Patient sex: M
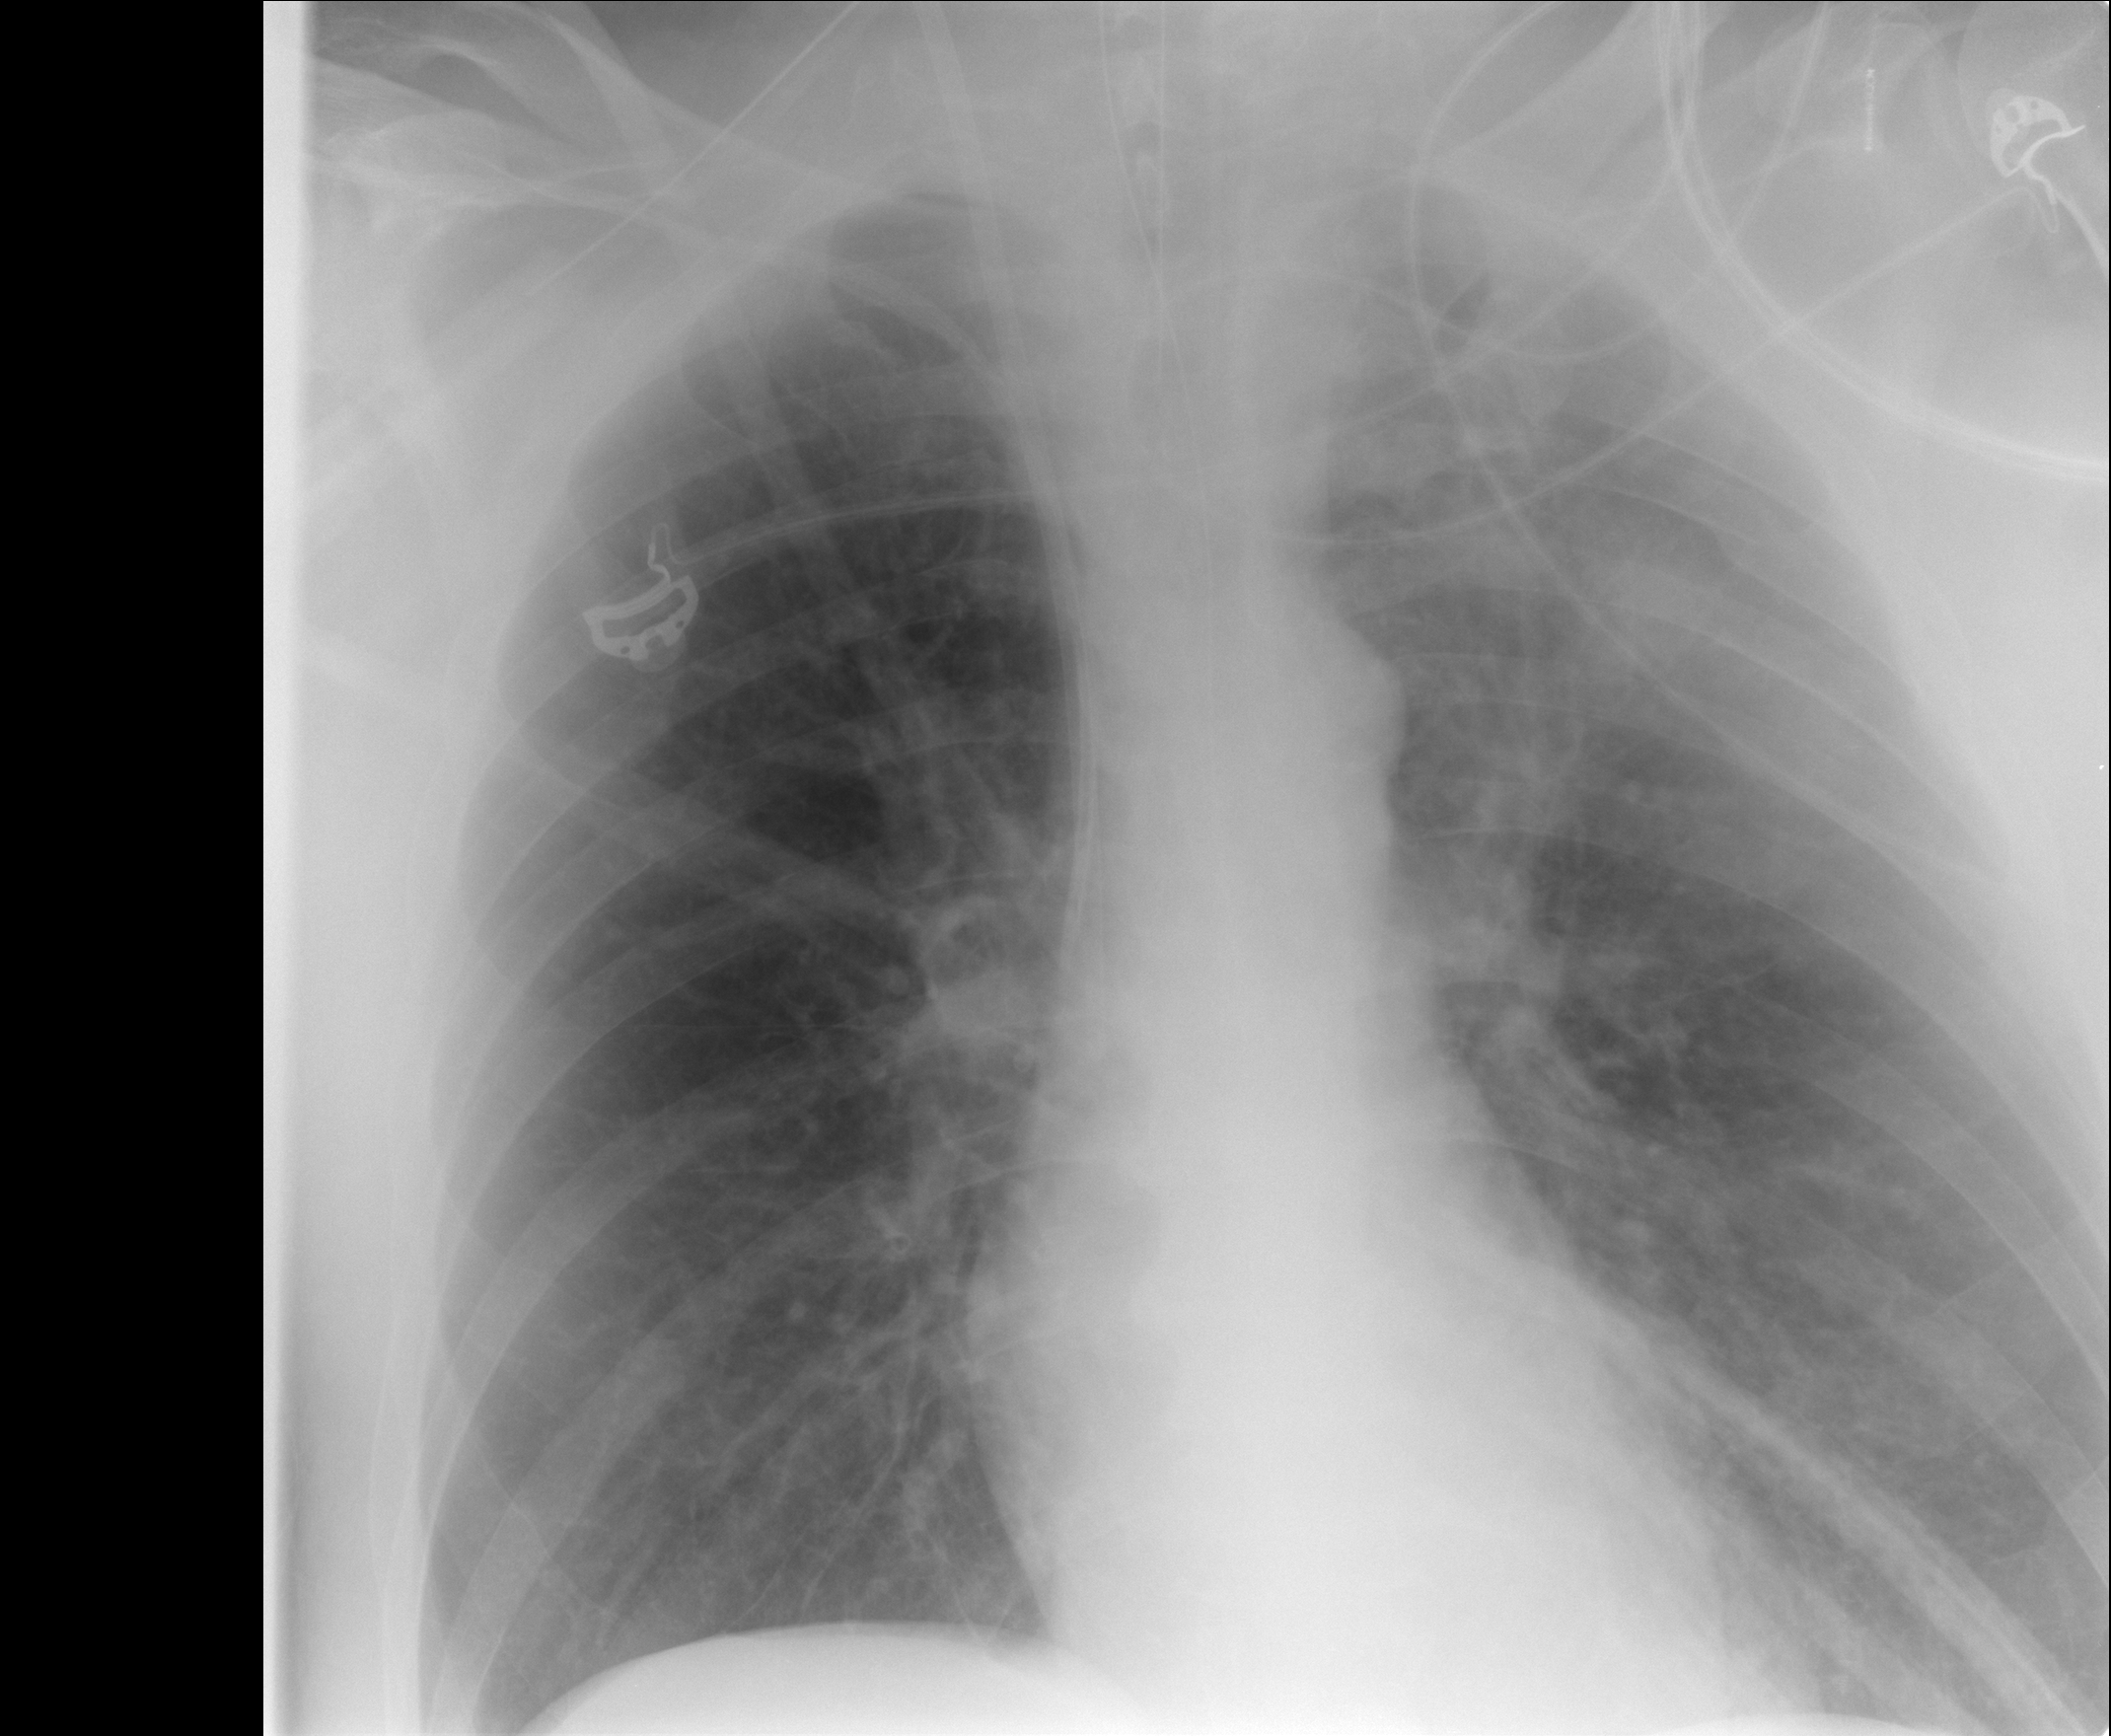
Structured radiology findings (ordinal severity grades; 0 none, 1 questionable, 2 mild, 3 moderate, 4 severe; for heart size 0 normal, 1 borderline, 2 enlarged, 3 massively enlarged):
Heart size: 0
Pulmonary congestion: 0
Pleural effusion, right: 0
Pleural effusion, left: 0
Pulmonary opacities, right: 0
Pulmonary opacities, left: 0
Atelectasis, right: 0
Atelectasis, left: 2